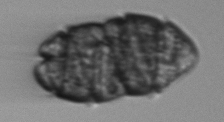
Label: Margalefidinium